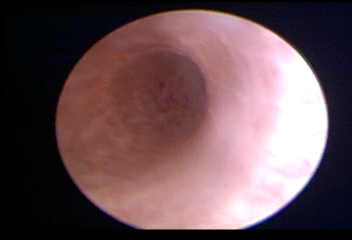
Modality: WLC
Class: Normal mucosa
Bladder cancer association: No